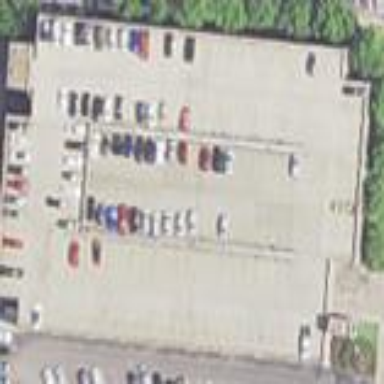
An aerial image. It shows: Multi-storey parking building.